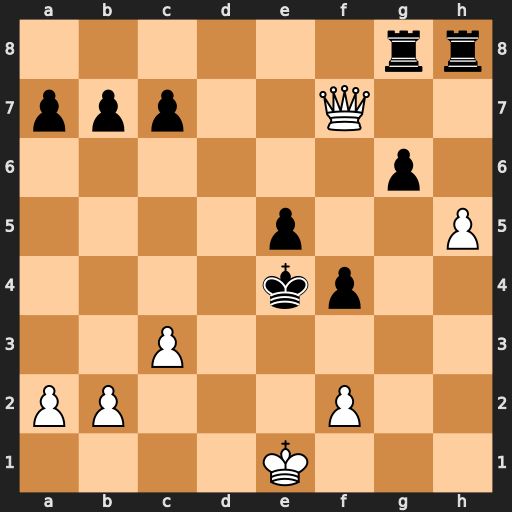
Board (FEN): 6rr/ppp2Q2/6p1/4p2P/4kp2/2P5/PP3P2/4K3
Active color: w
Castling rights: -
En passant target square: -
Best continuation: Ke2 f3+ Qxf3#